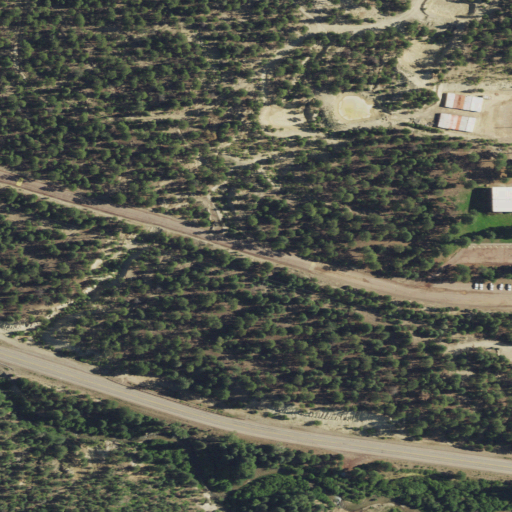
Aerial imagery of valley in New Mexico named Goathill Gulch containing evergreen forest, shrub, low intensity development, open development, woody wetlands, and medium intensity development